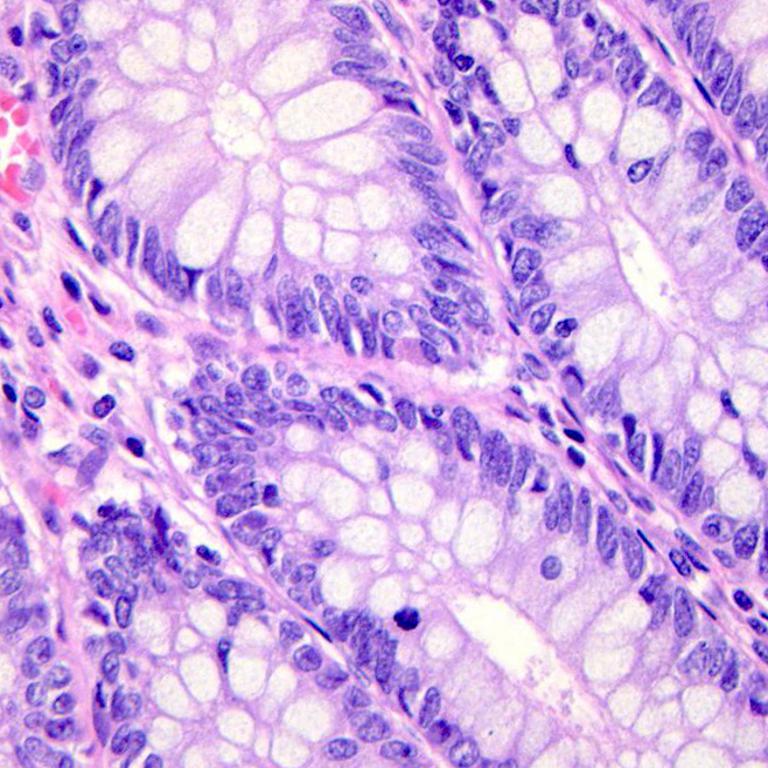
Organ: colon
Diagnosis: benign